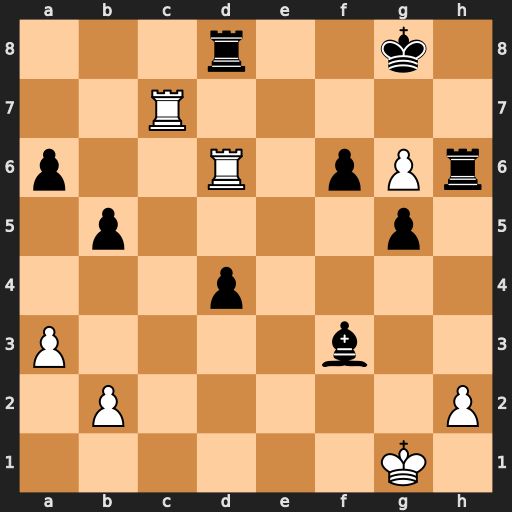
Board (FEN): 3r2k1/2R5/p2R1pPr/1p4p1/3p4/P4b2/1P5P/6K1
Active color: w
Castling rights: -
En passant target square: -
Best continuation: Rxd8#